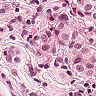
Metastatic tissue present: yes